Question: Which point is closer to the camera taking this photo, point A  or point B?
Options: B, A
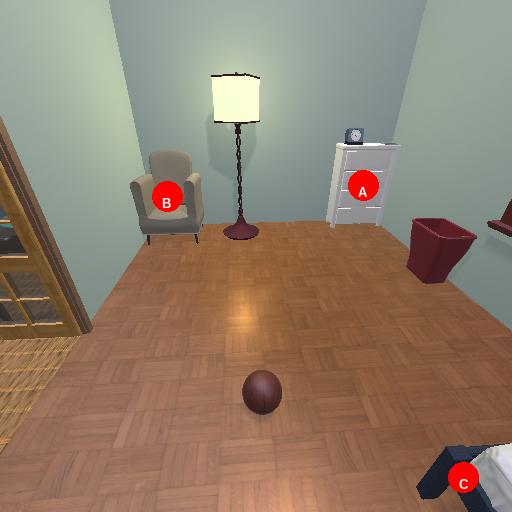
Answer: B